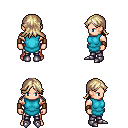
a pixel art fantasy rpg character, male body template, human, light skin, teal tunic, metal pants, white blonde loose hair, leather bracers, metal boots, four views (front, back, left, right), 2x2 character sprite sheet, small pixel art, hard edges, no anti-aliasing